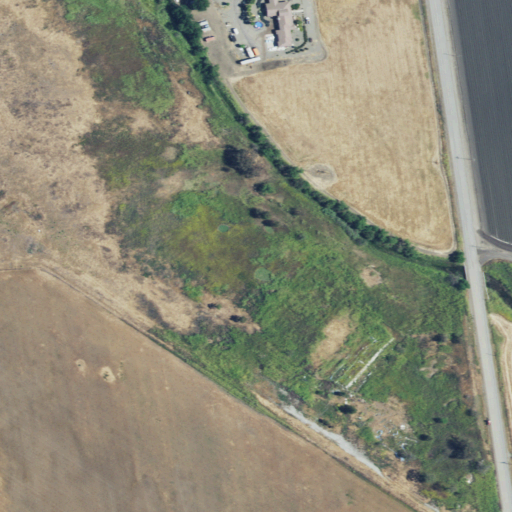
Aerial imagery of valley in California named Hollister Valley containing cultivated crops, grassland, pasture, low intensity development, open development, and medium intensity development